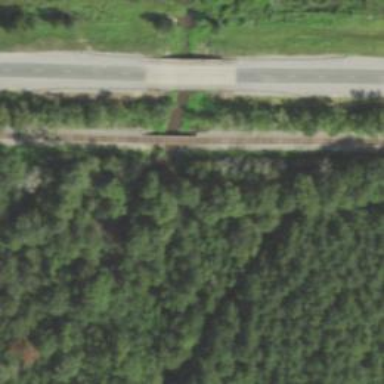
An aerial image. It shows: Bridge over railway line.